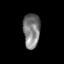
Tissue: skin
Cell type: Epithelial cells
Senescence score: 0.2682
Nuclear area (px): 573
Mean DAPI intensity: 125.206